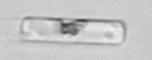
Label: Guinardia_delicatula